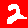
Digit: 2